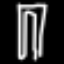
Label: pants